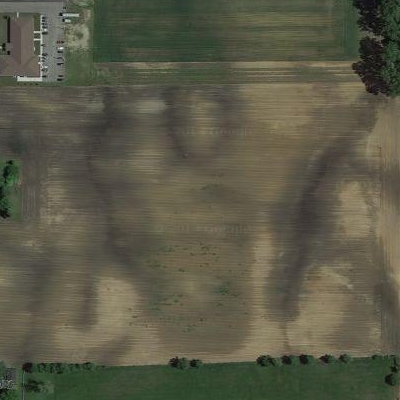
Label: Field